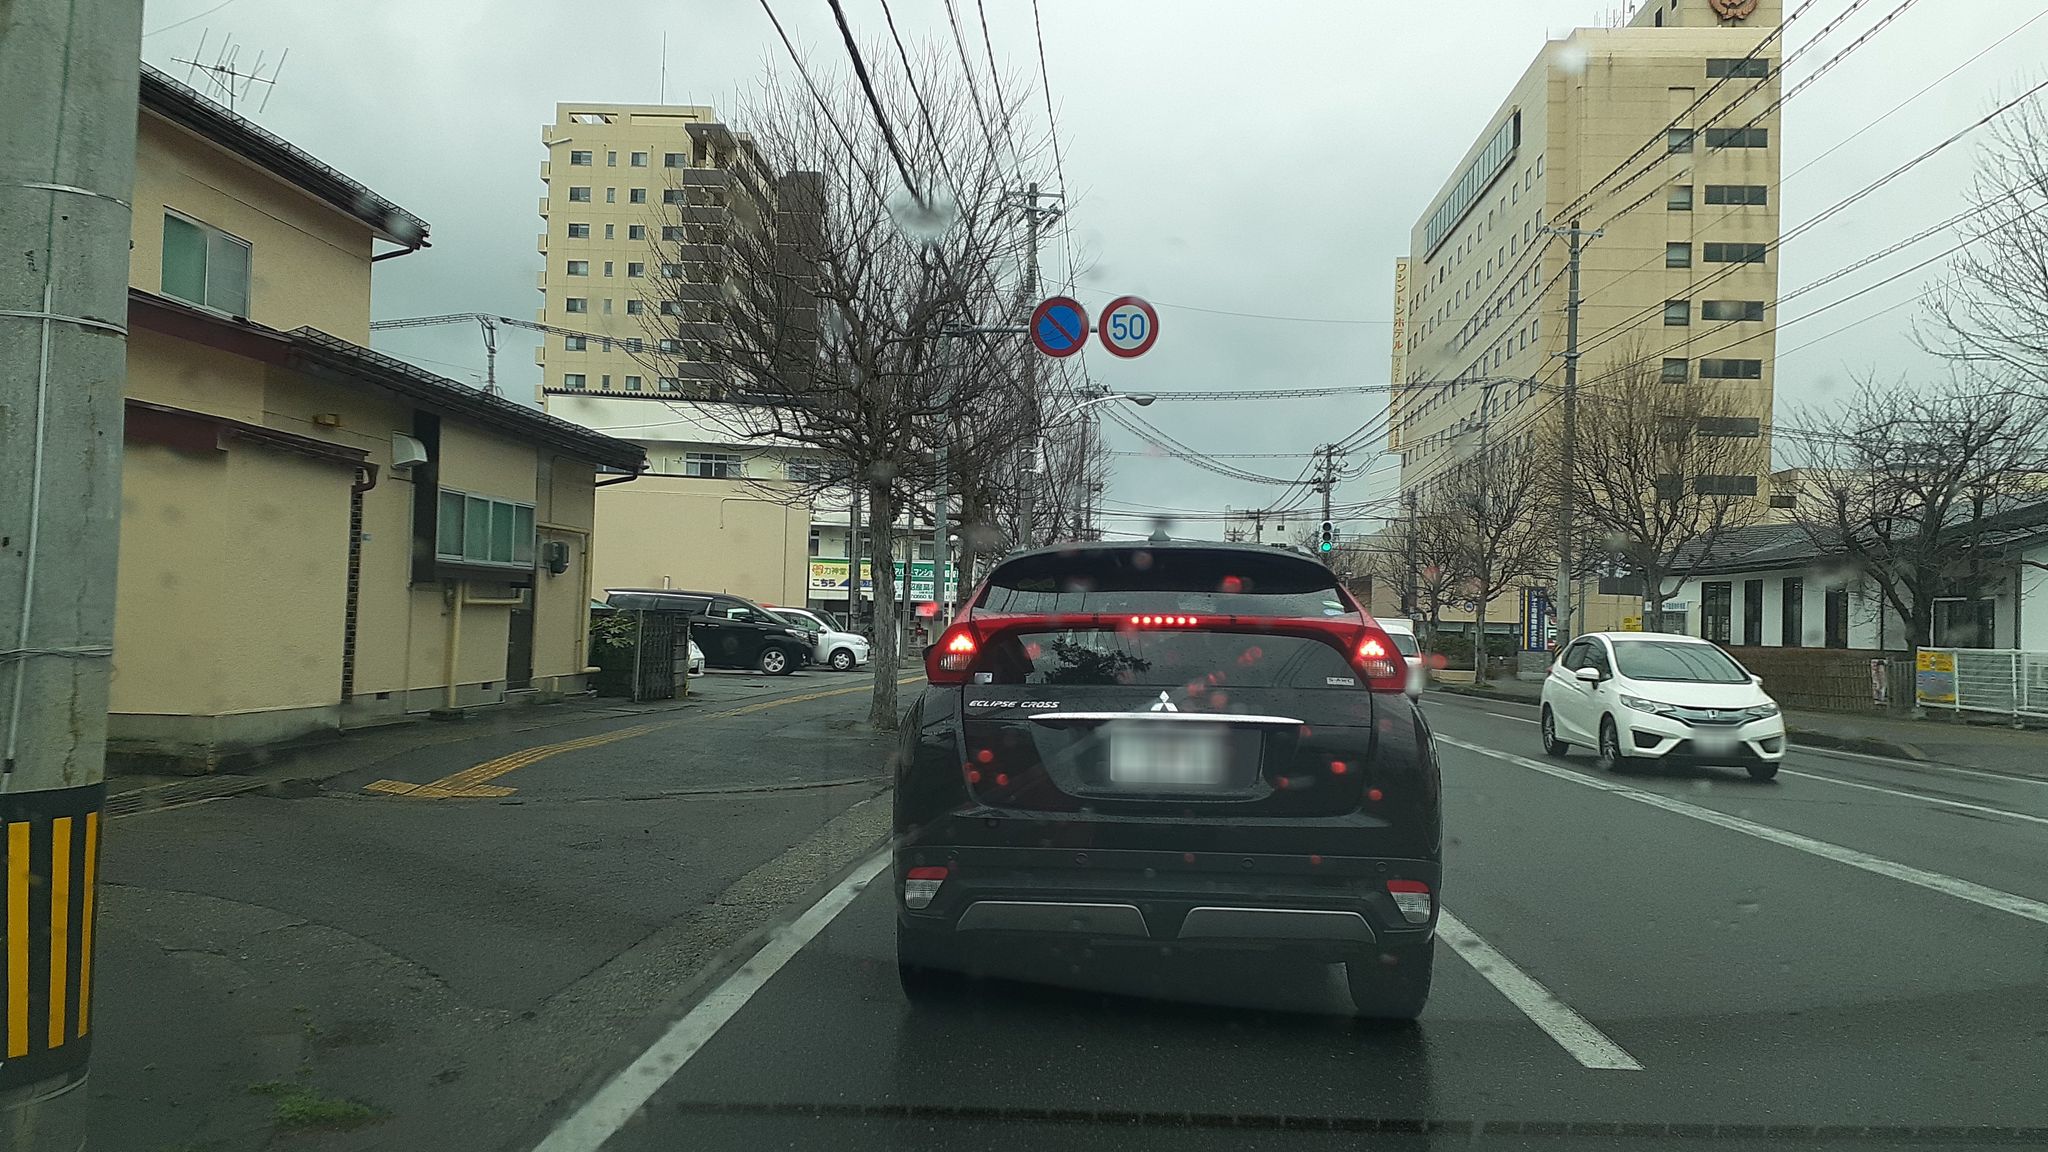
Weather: snowy
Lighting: day
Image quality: good
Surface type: driving surface
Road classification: footway
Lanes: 4.0
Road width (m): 3
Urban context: urban centre
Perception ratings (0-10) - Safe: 3.9, Lively: 8.73, Beautiful: 4.79, Boring: 2.26, Depressing: 6.44, Wealthy: 1.45